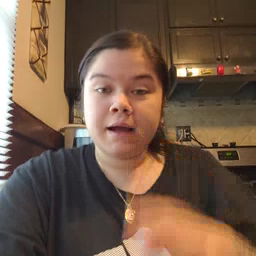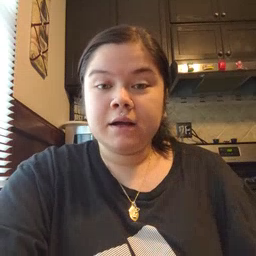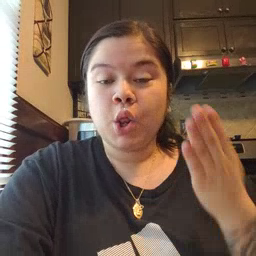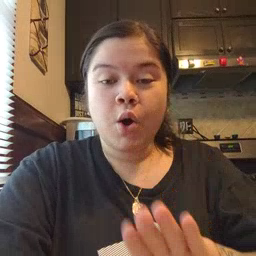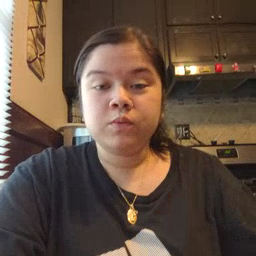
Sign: close